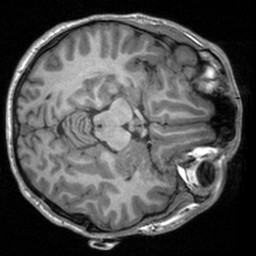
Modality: T1w
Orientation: axial
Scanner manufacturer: siemens
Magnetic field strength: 3 T
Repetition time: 1.9 s
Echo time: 0.00226 s